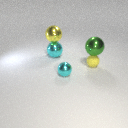
large green metal sphere above small yellow rubber sphere